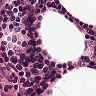
Metastatic tissue present: no